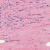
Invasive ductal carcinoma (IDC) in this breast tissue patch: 1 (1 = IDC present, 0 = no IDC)